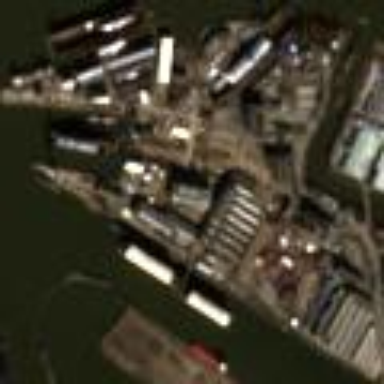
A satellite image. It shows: Industrial area designated as shipyard.